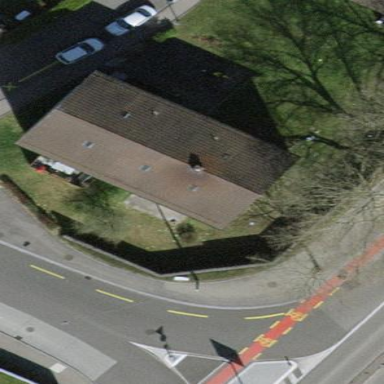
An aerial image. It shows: Building with tile roof.